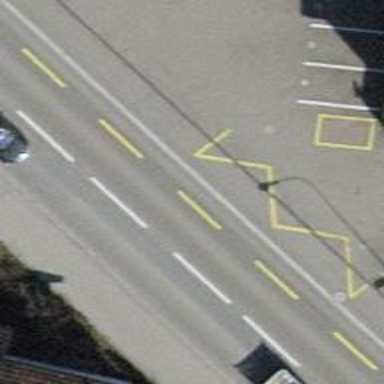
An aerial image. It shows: Bus stop with platform for public transport.